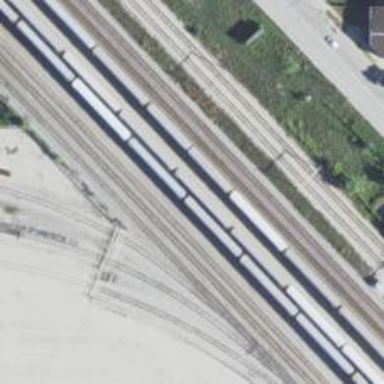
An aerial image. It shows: Railway yard.